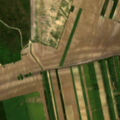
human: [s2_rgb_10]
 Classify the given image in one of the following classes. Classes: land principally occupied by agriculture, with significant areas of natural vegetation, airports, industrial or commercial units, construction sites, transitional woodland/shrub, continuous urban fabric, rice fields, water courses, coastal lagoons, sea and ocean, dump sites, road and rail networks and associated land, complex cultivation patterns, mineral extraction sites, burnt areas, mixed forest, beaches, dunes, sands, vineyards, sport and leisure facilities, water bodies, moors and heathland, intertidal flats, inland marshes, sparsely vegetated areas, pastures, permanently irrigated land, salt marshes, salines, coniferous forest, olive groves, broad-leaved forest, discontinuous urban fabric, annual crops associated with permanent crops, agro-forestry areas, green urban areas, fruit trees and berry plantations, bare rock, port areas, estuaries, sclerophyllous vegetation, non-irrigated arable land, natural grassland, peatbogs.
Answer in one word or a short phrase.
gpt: non-irrigated arable land, pastures